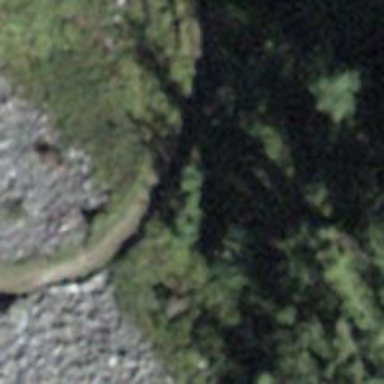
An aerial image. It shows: Path with excellent visibility for trail.